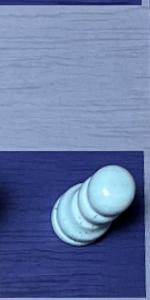
Label: Pawn_White